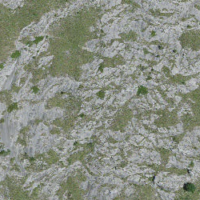
EUNIS habitat code: 48
Species observed at this site:
Euphorbia cyparissias